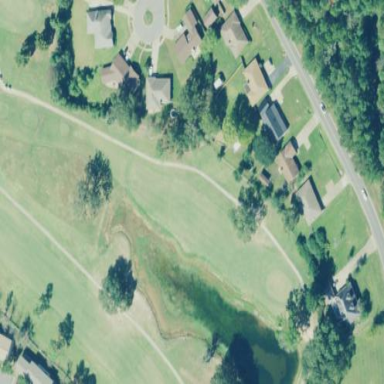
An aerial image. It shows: Picturesque scene of golf course with lateral water hazard.